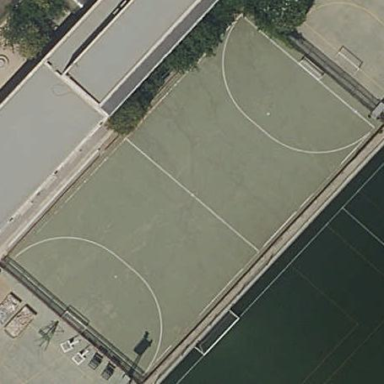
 used for leisure and sports activities."